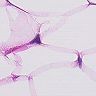
Metastatic tissue present: no